Field crop: tomato
Growth stage: 2
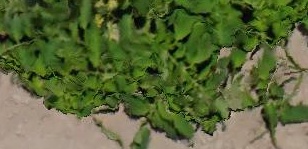
Species: tomato